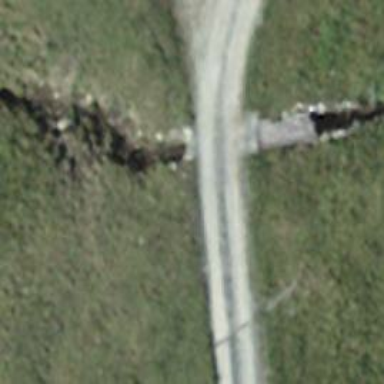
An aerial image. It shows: Culvert tunnel.